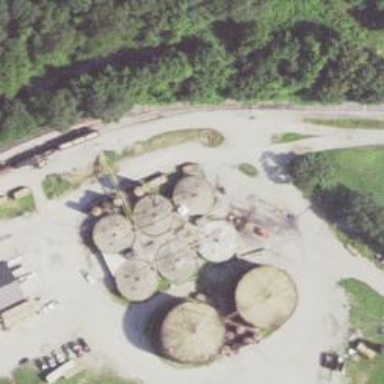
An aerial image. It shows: Storage tank with man-made structure.